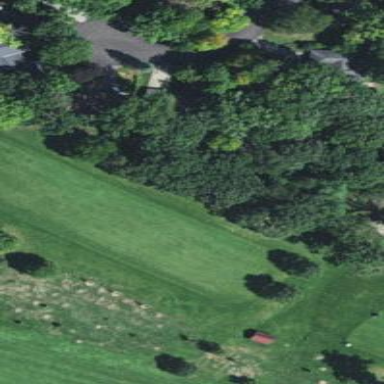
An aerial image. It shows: Golf fairway surrounded by grass.